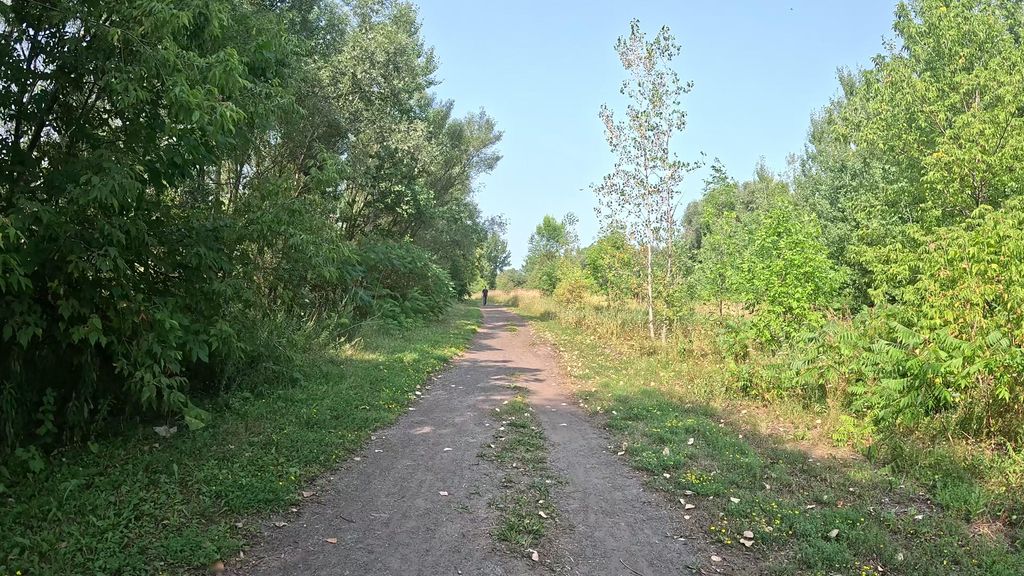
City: ottawa-gatineau